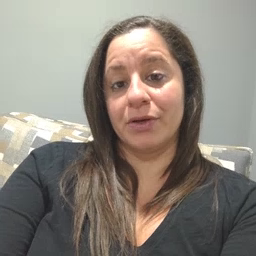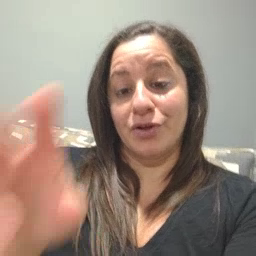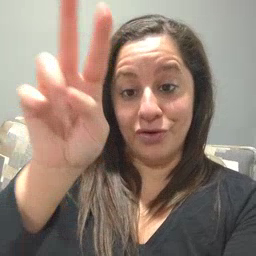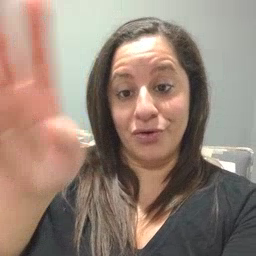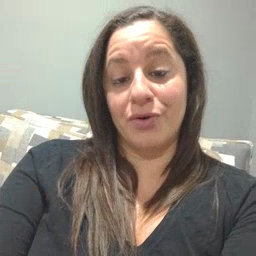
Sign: look